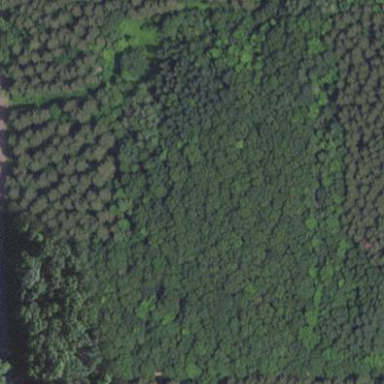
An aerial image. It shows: Deciduous forest dominated by broadleaved trees.